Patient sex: M
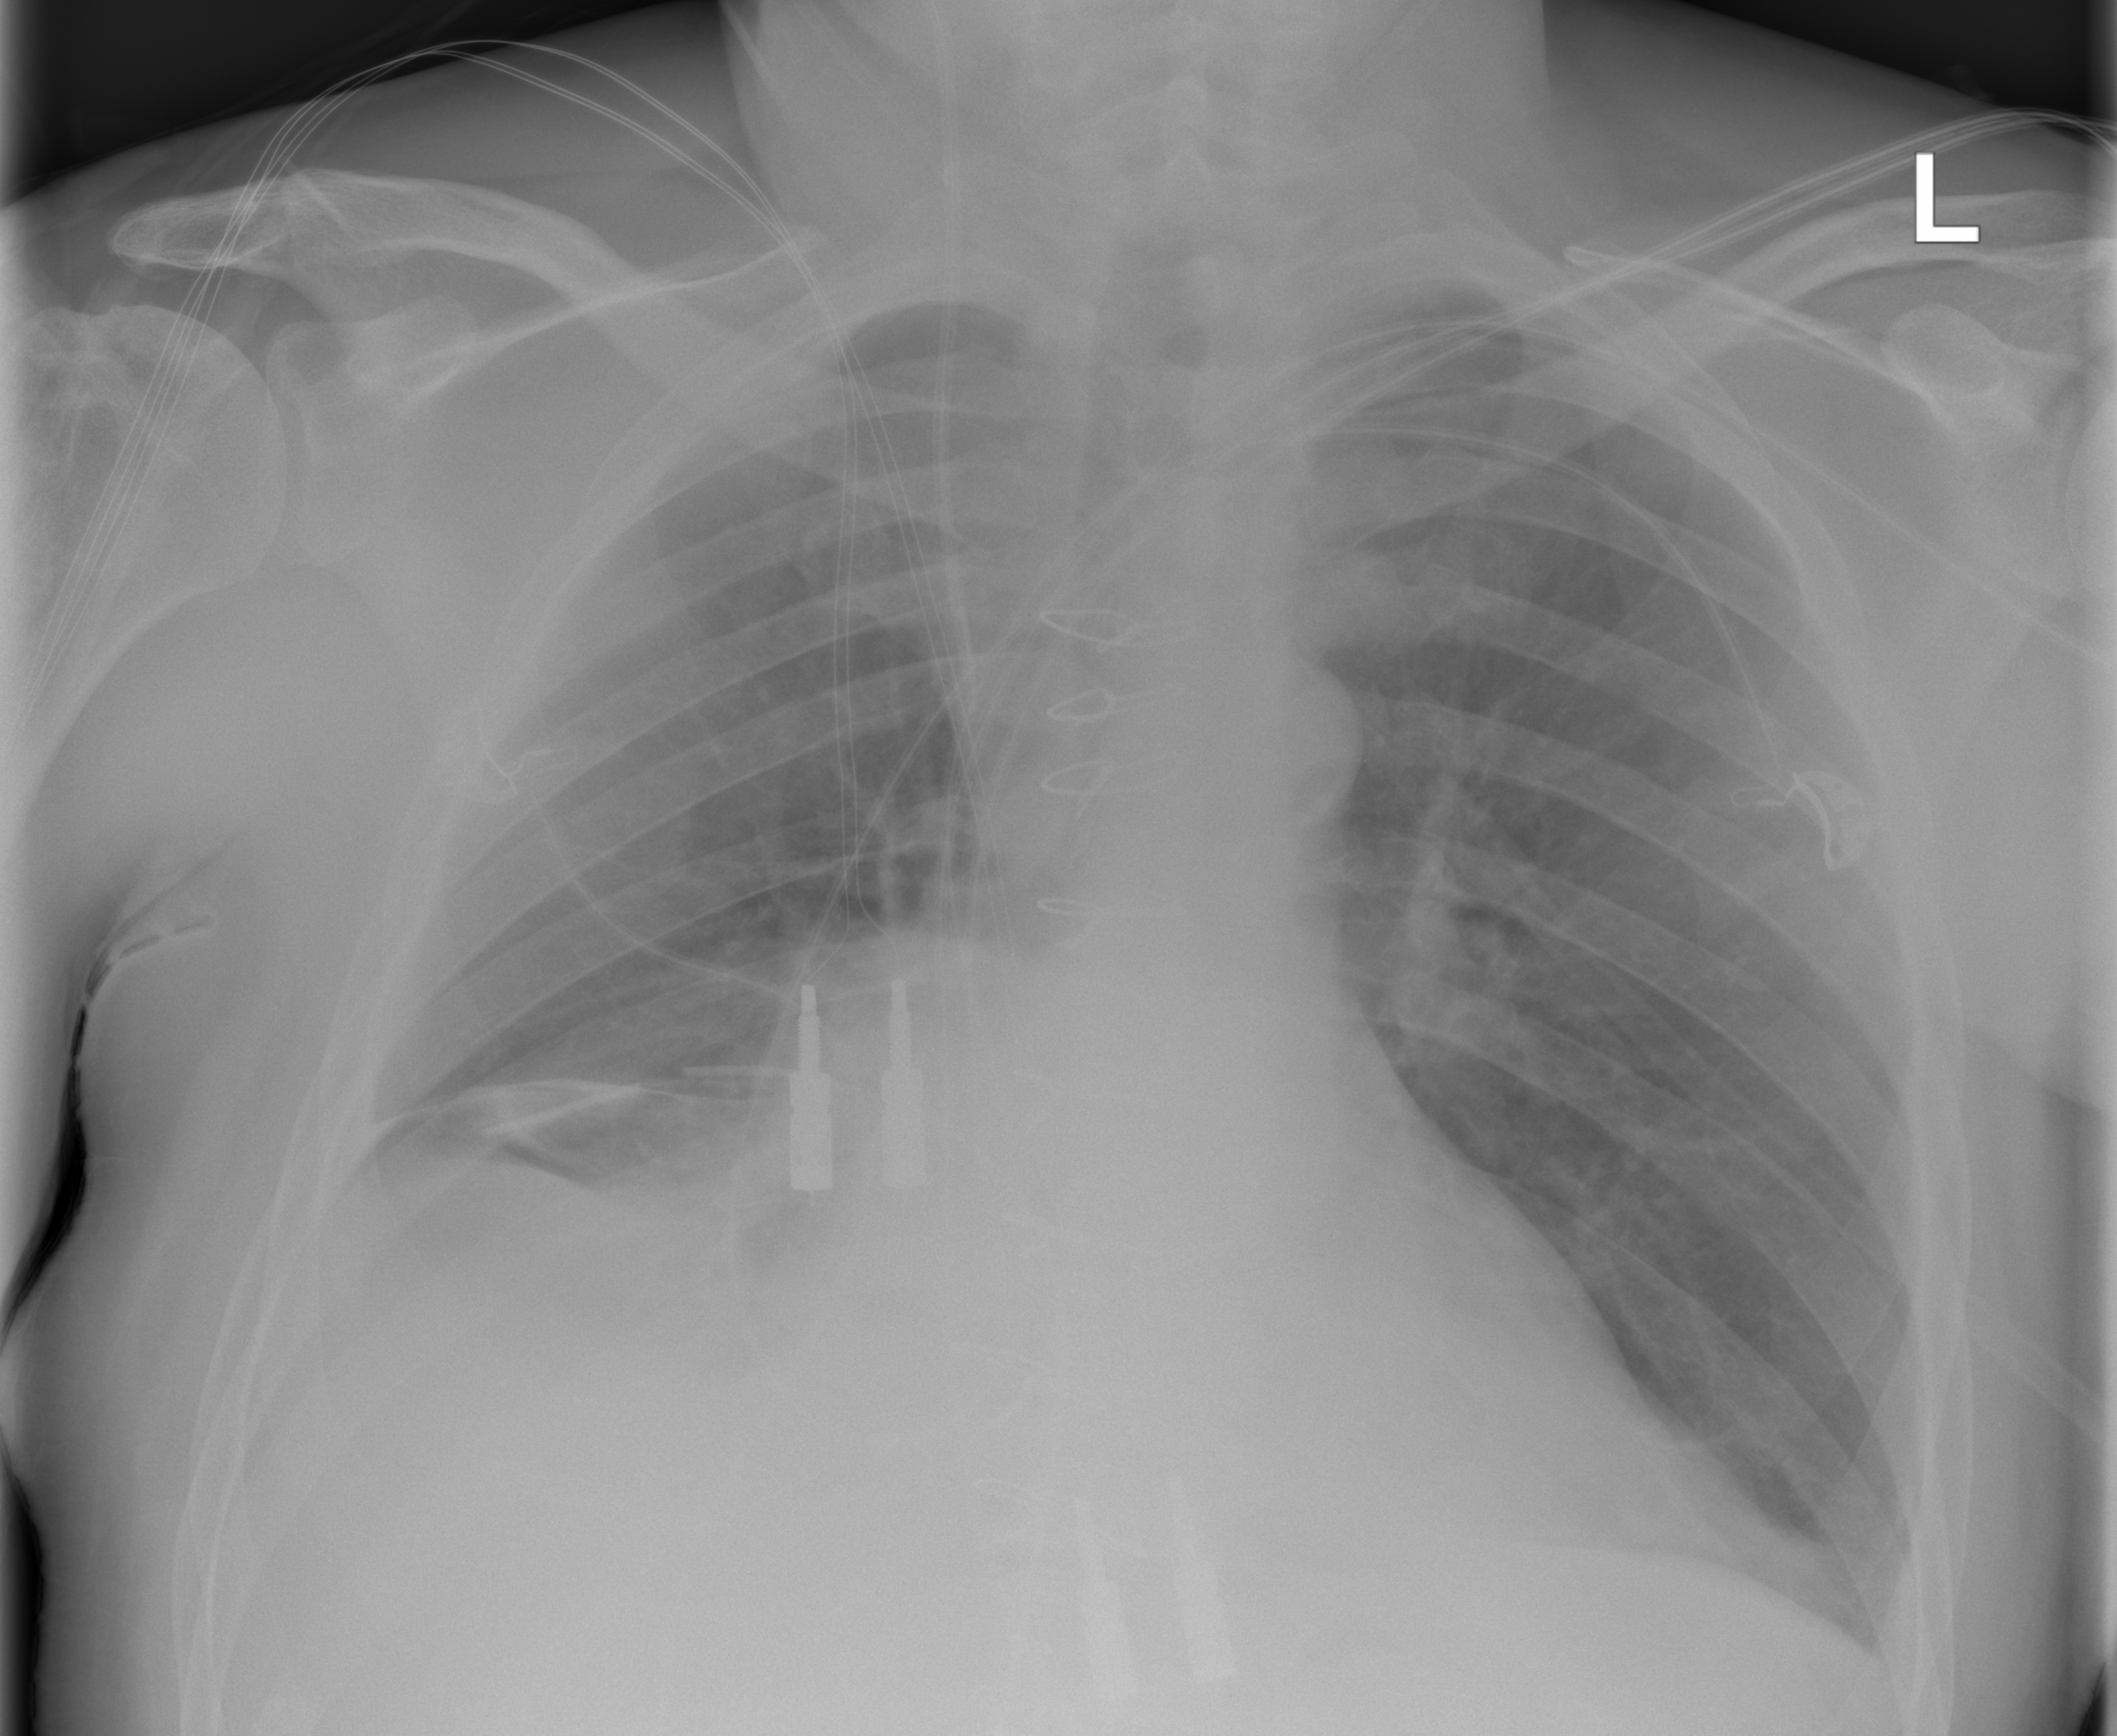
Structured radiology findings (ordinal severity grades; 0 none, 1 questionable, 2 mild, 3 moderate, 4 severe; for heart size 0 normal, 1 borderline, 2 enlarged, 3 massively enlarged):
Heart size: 0
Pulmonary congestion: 0
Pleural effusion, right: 1
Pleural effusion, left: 0
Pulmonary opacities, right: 0
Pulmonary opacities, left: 0
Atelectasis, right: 2
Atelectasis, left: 0